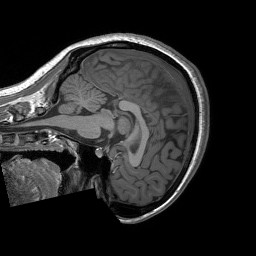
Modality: T1w
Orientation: sagittal